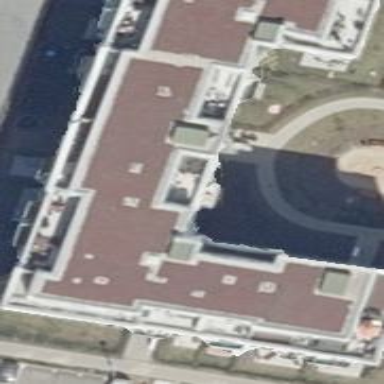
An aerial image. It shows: Flat-roofed apartment building.